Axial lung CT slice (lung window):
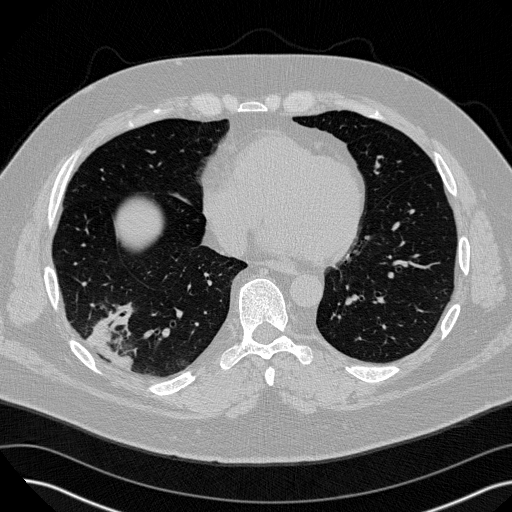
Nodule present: no